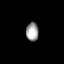
Tissue: lung
Cell type: Endothelial cells
Senescence score: 0.6216
Nuclear area (px): 231
Mean DAPI intensity: 157.571